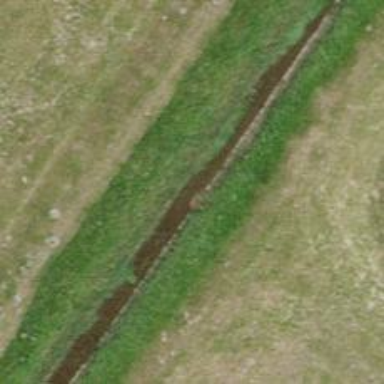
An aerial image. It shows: Tunnel passing over ditch.